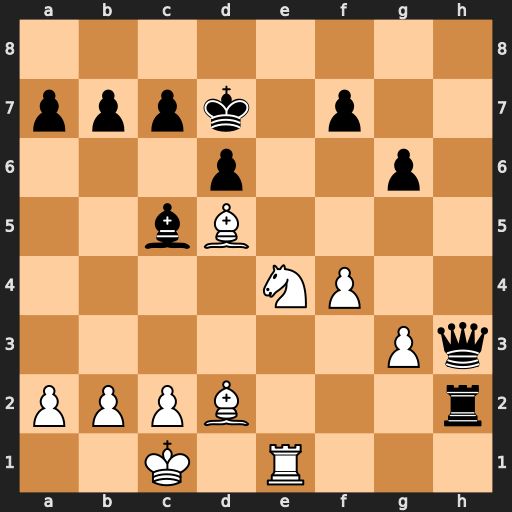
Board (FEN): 8/pppk1p2/3p2p1/2bB4/4NP2/6Pq/PPPB3r/2K1R3
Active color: w
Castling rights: -
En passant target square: -
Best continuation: Nf6+ Kd8 Re8#